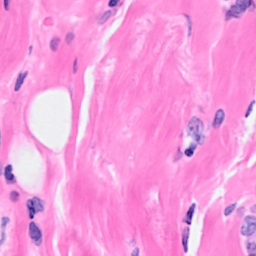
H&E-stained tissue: Breast